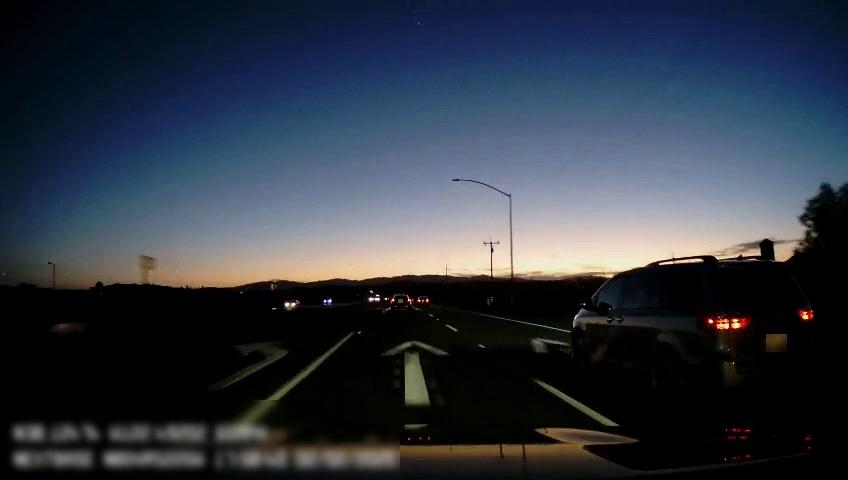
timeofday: Dusk/Dawn/Twilight
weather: Sunny
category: Drivable Space
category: Vehicles | Car
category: Vehicles | Car
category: Vehicles | SUV
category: Vehicles | SUV
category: Vehicles | SUV
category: Lanes | Alternate Lane
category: Lanes | Current Lane
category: Lanes | Current Lane
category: Lanes | Current Lane